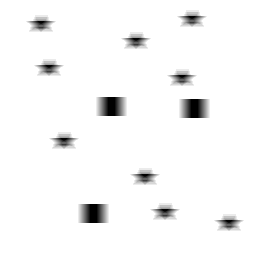
Squares: 3
Triangles: 0
Stars: 9
Total shapes: 12